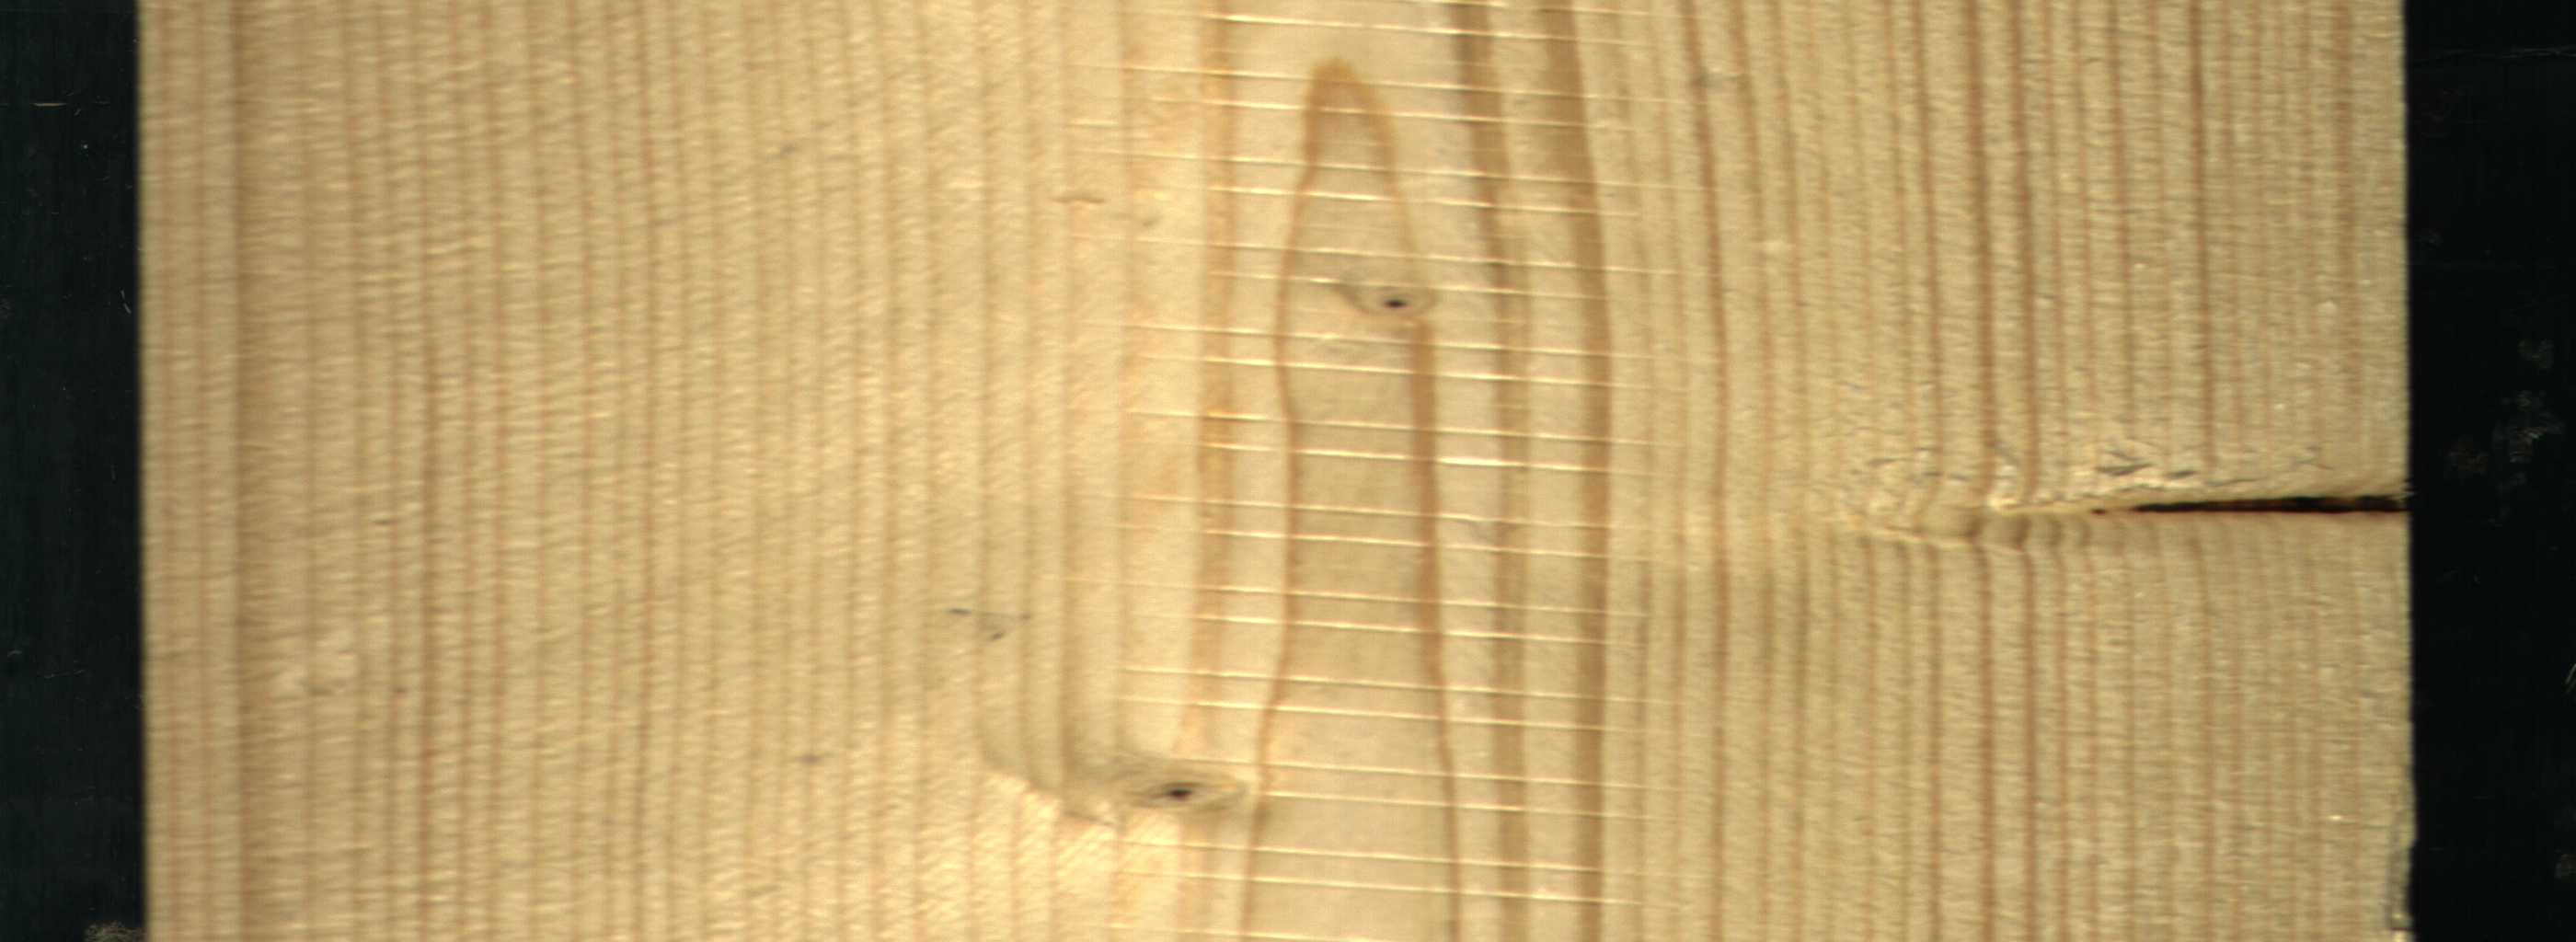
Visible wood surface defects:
Dead_Knot
Dead_Knot
Live_Knot